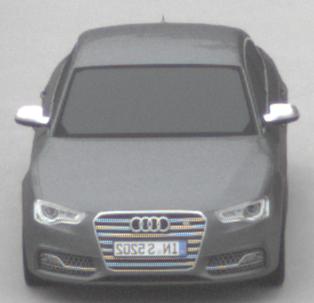
Make: Audi
Model: S5
Detailed model: F5
Model produced from: 2016
Model produced until: 2019
Doors: 2
Color: gray
Road condition: dry road
Daytime: midday
Contrast: low contrast